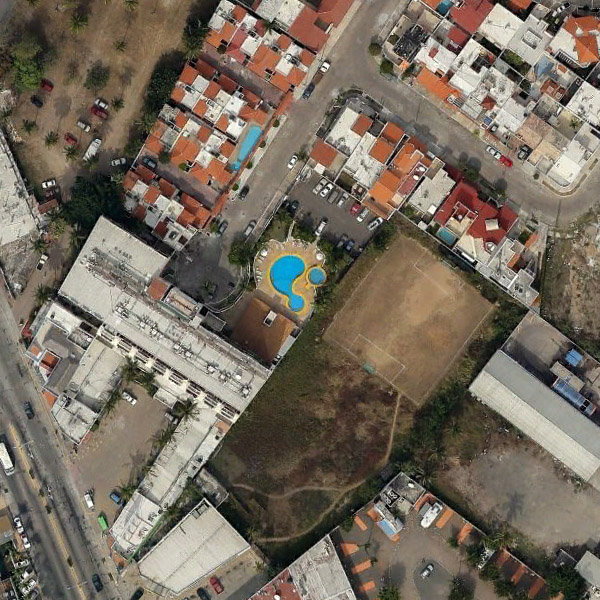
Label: Resort